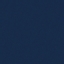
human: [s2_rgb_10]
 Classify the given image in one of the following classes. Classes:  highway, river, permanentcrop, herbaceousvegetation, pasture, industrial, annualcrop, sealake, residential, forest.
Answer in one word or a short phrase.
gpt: SeaLake